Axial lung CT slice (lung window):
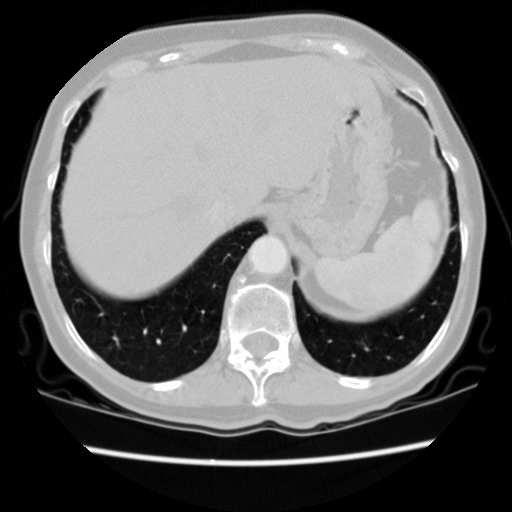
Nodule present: no